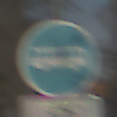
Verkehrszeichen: Busssonderstreifen
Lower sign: EinspurigeFahrzeugeFrei6
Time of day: MorningAfternoon
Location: Outdoor (Suburban)
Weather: PartlyCloudy
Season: NotSpecified
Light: Natural